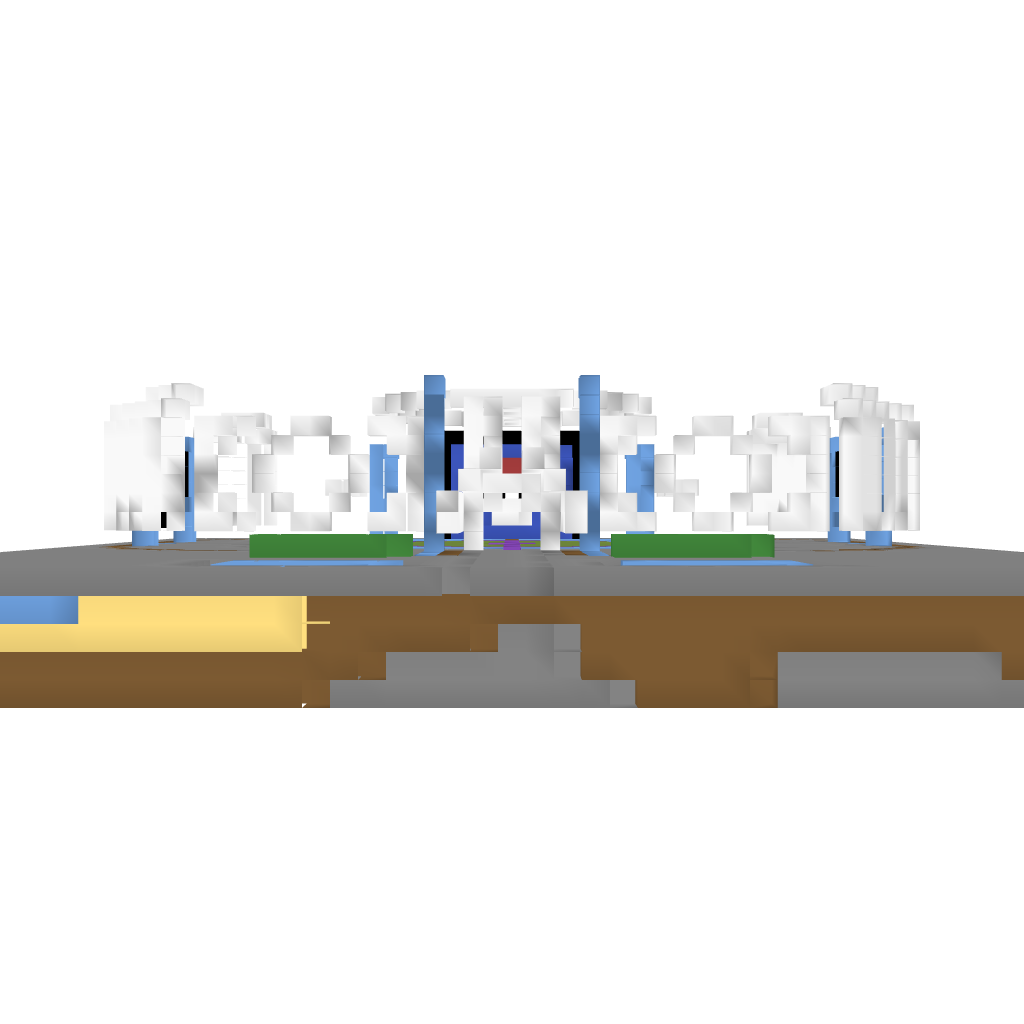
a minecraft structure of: Pixelmon Sacred Water Gym bad low quality